Interaction volume radius: 5 \u00c5
Interaction volume height: 30 \u00c5
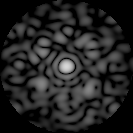
Disorder parameter: 0.7061